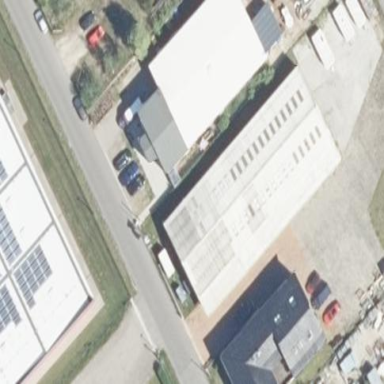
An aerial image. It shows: Commercial building.